Question: I am still trying to make my quiz, but I want to enter a clear the screen code for my questions. So, after researching, I found a code that works, but it puts my questions way to the bottom of the screen. Here is a screenshot I took:

here is a example of the clear the screen code I found:
'''
print "
" * 40
'''
So I tried changing the "40" To "20" but there was no effects. I am operating on Mac so the
'''
import os
os.system('blahblah')
'''
does not work. Please help!
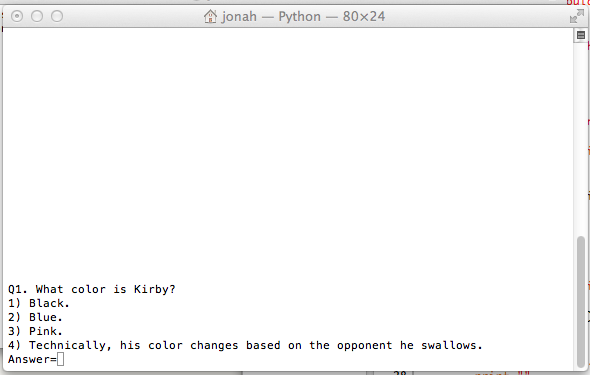
Answer: As @pNre noted, <URL> shows you how to do this with ASCI escape sequences.
If you'd like to do this using the 'os' module, then on Mac the command is 'clear'.
'''
import os
os.system('clear')
'''
Note: The fact that you are on a Mac does not mean 'os.system('blahblah')' will not work. It is more likely the command you are passing to 'os.system' was erroneous.
See answer below for how to do this on Windows/Linux.